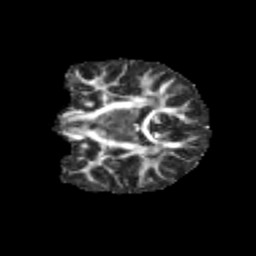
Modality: FA
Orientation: coronal
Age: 9
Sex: male
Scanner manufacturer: siemens
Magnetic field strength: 3 T
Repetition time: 3.8 s
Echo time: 0.07 s